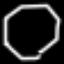
Label: octagon